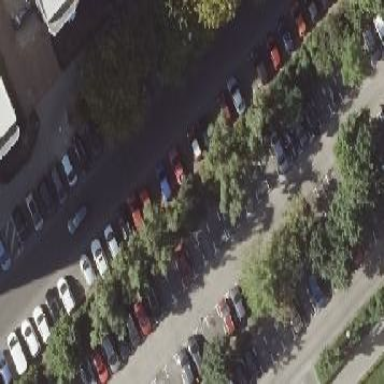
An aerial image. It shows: Street side parking area.